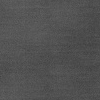
Atmospheric dust classification: dusty